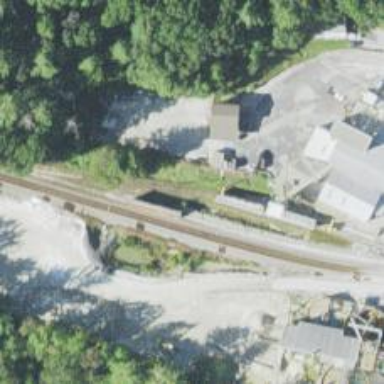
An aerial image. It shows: Railway siding for service.